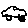
Label: car